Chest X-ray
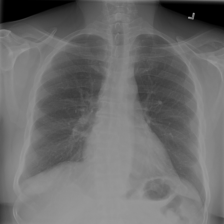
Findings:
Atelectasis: negative
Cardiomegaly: negative
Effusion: negative
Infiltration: negative
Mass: negative
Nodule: negative
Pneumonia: negative
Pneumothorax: negative
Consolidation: negative
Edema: negative
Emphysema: negative
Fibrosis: negative
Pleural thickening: negative
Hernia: negative